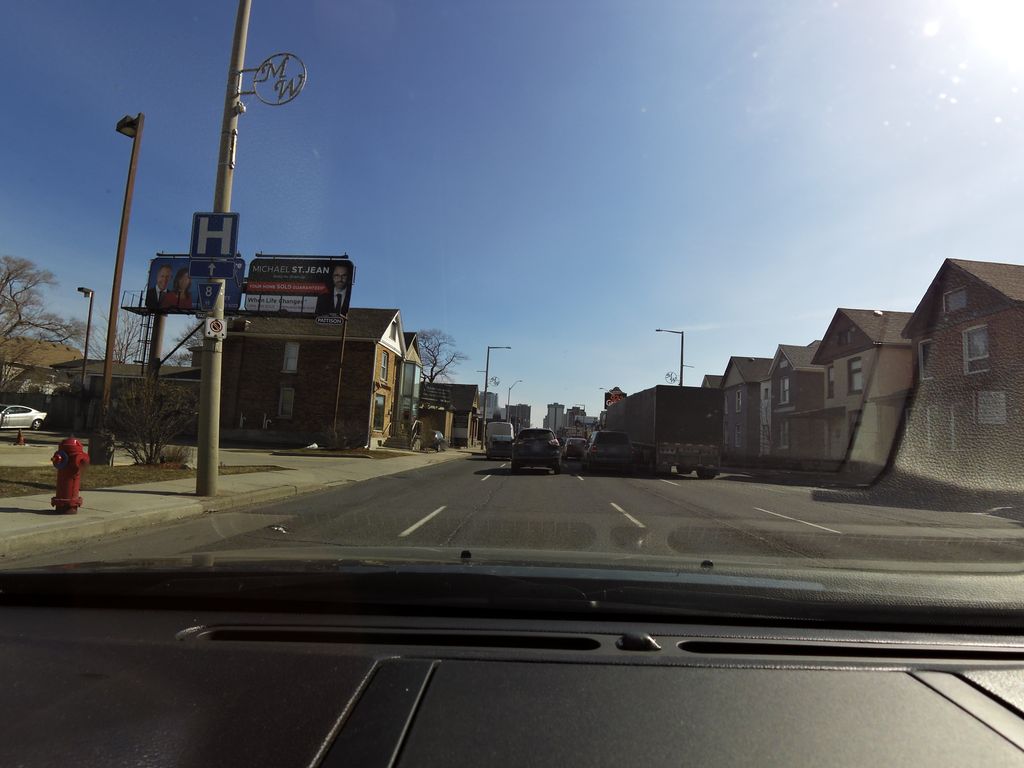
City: hamilton